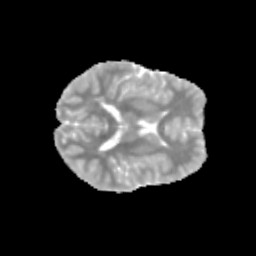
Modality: MD
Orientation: axial
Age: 13
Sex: male
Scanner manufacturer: siemens
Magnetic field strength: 3 T
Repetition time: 3.8 s
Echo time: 0.07 s